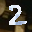
Label: 2